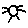
Label: sun